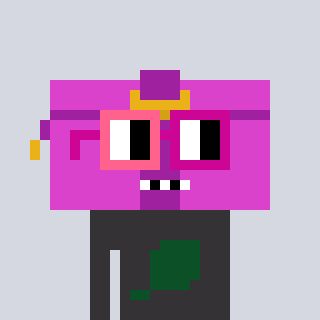
a pixel art character with square pink and red glasses, a clutch-shaped head and a grayscale-colored body on a cool background